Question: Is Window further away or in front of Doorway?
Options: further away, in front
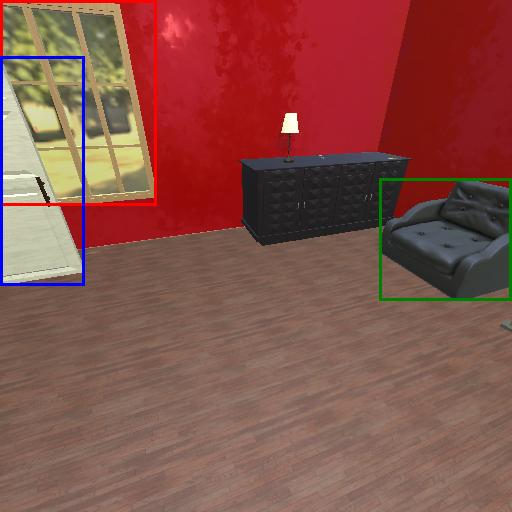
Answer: further away